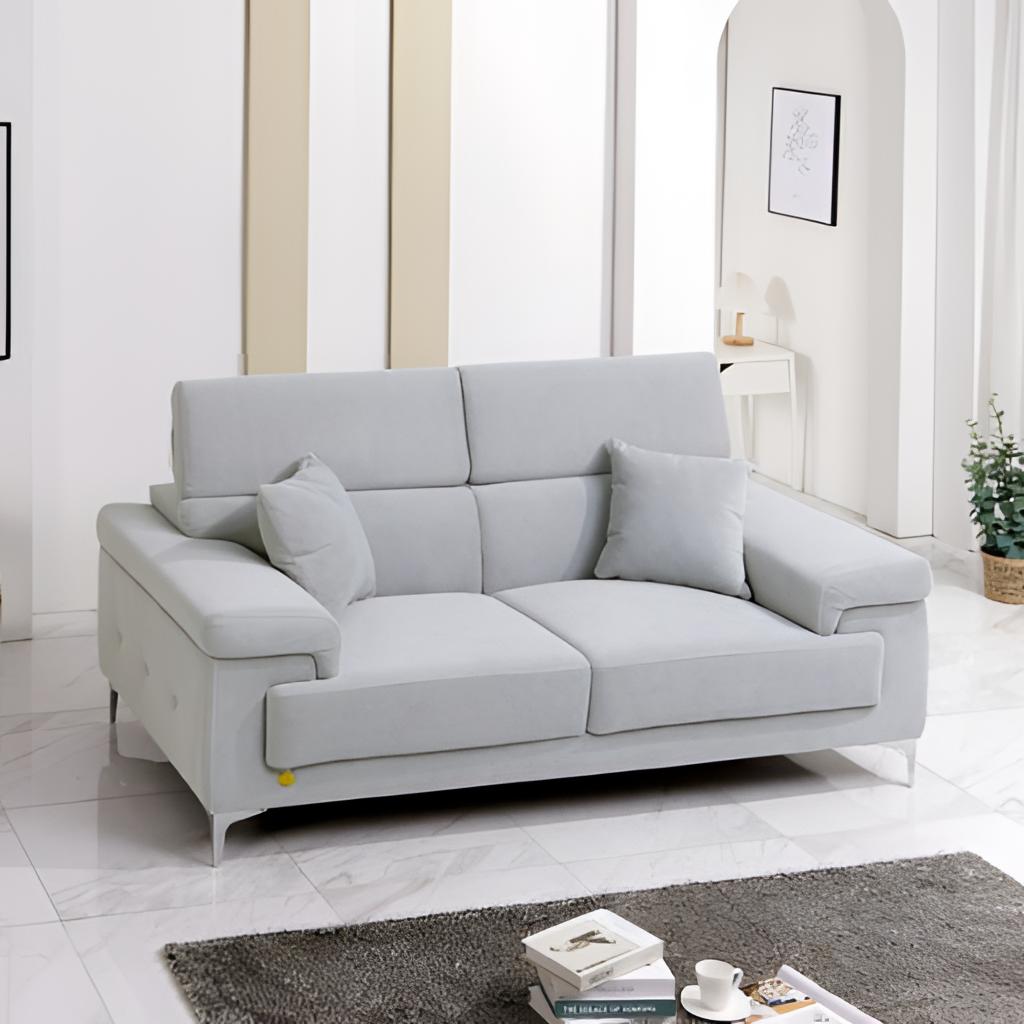
fabric sofa, living room, white paint wallpaper, with solid pattern, white tile flooring, with large square pattern, contemporary